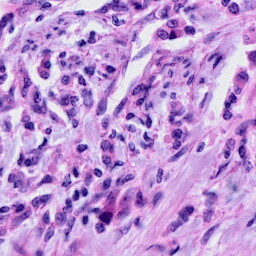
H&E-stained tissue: Cervix